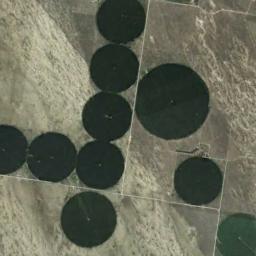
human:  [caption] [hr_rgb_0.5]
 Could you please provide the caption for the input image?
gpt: Some green circle farmland are in the bare land .

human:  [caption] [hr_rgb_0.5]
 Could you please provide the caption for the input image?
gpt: Dozens of green, Neatly arranged circular farmlands of various sizes, .

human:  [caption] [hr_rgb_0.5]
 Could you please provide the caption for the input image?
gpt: Round fields are empty .

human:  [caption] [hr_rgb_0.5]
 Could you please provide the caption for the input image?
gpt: Several dark green circular farmlands with different radii are neatly arranged on the wasteland .

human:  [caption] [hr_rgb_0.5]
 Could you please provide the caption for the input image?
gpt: There are some circular farmlands arranged neatly .